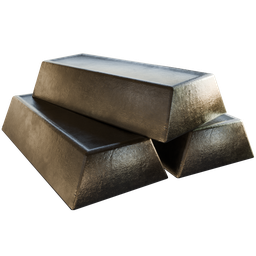
Label: mechanical